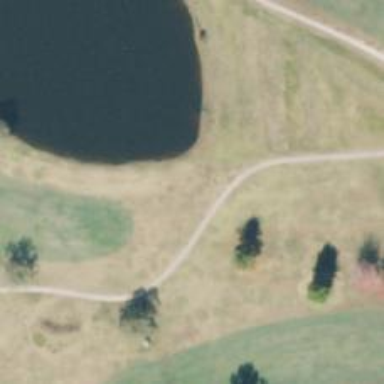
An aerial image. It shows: Golf hole.